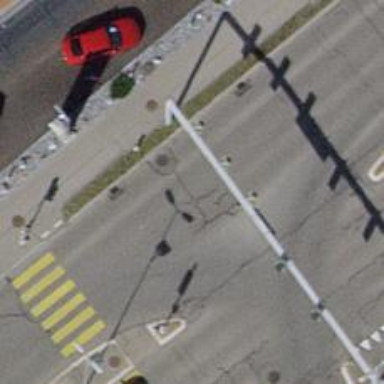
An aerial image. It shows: Road with traffic signals.